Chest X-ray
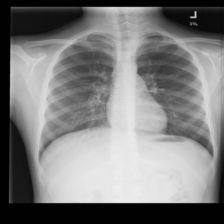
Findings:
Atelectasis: negative
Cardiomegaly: negative
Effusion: negative
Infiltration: negative
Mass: negative
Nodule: negative
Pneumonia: negative
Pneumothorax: negative
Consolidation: negative
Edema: negative
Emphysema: negative
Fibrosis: negative
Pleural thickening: negative
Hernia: negative